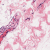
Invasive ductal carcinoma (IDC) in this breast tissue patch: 0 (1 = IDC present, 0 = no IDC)